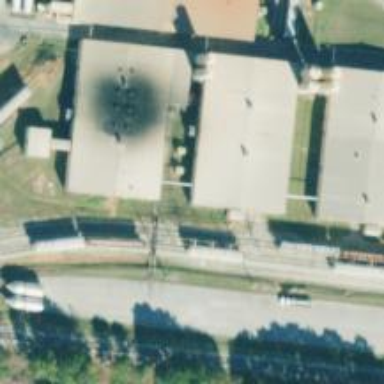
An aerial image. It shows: Industrial substation with power supply facilities.